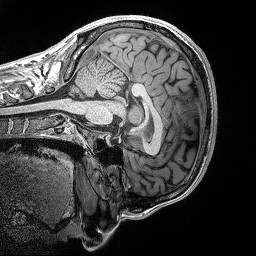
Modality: T1w
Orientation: sagittal
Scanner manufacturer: siemens
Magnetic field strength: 3 T
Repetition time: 2.3 s
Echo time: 0.00298 s